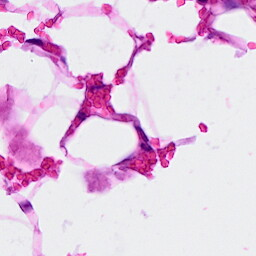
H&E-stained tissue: Breast